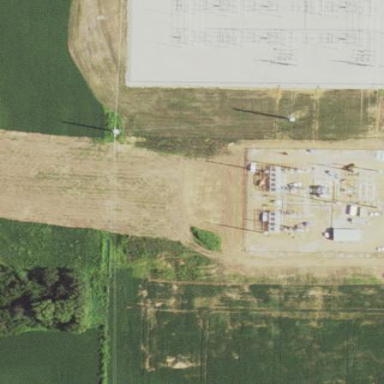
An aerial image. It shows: Power substation.